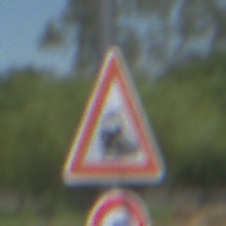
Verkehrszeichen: Bahnuebergang
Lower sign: Geschwindigkeit5
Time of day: Midday
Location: Outdoor (Nature)
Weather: Clear
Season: NotSpecified
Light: Natural